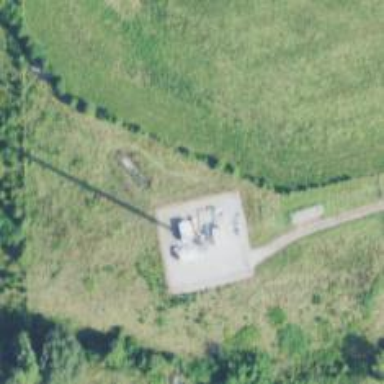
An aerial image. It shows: Mast structure.